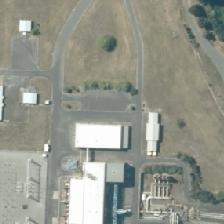
Land cover: urban_build_up